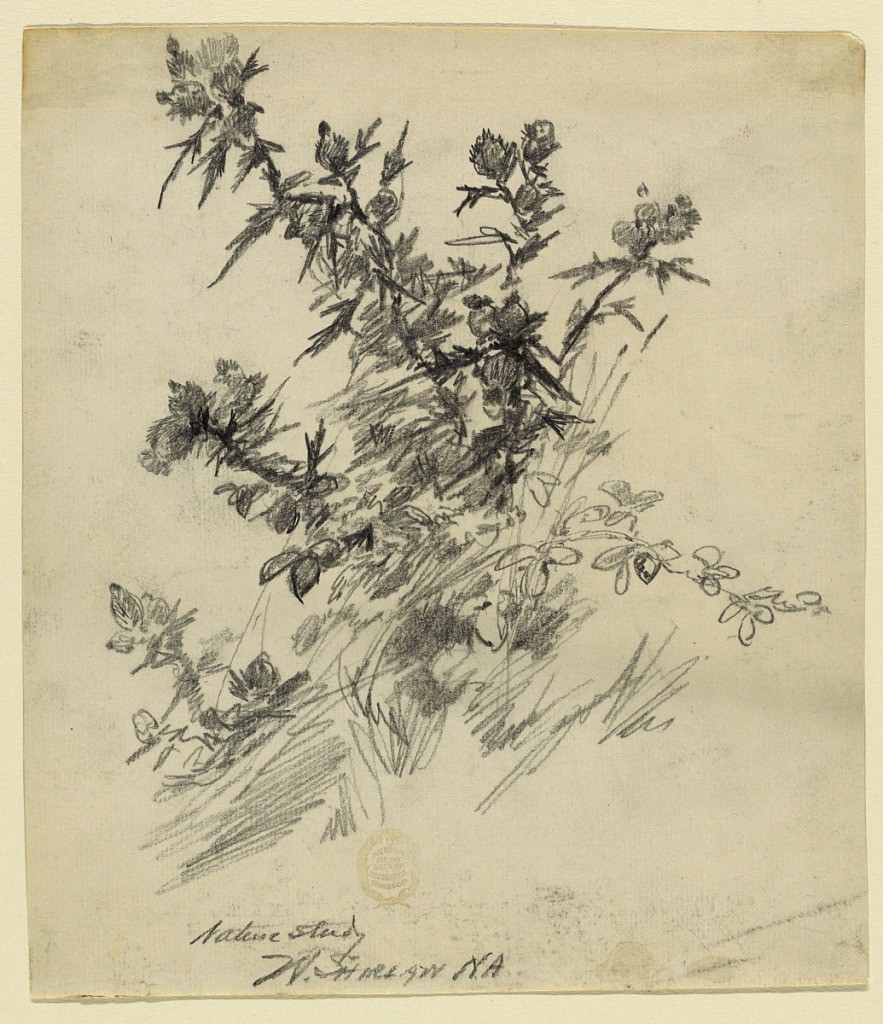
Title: Nature Study
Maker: Walter Shirlaw, American, b. Scotland, 1838–1909
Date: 1875–80
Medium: Black crayon on cream laid paper
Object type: Drawing
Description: Study of edible plants from nature.